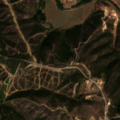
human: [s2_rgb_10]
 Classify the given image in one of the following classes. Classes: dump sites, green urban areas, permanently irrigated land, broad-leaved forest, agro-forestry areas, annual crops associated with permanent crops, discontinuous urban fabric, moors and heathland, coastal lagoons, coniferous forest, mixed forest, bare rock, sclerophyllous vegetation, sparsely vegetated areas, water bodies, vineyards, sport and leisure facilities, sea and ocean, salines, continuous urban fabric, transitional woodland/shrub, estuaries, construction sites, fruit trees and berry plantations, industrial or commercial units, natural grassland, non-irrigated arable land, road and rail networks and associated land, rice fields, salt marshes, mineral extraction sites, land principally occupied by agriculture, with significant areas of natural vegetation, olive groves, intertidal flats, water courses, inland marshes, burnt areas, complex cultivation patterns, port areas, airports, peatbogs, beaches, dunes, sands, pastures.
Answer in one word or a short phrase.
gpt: permanently irrigated land, broad-leaved forest, sclerophyllous vegetation, transitional woodland/shrub